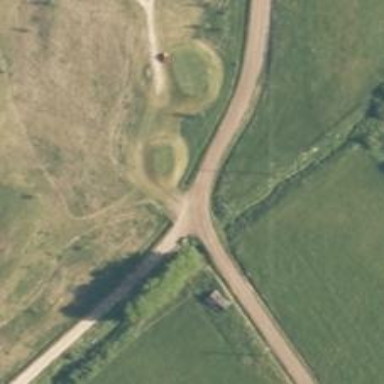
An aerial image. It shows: Path for both road and golf.